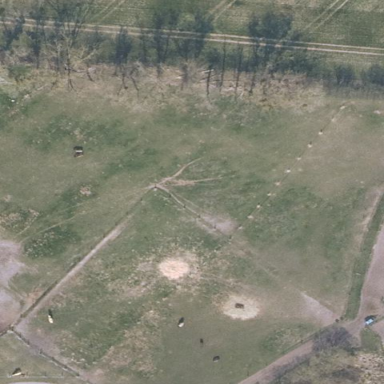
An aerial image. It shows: Equestrian pitch used for leisure and sports activities.